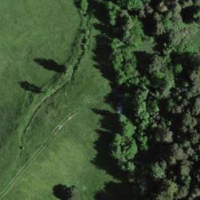
EUNIS habitat code: 41
Species observed at this site:
Orchis militaris
Neotinea ustulata
Boloria dia
Malacosoma castrense
Nymphalis antiopa